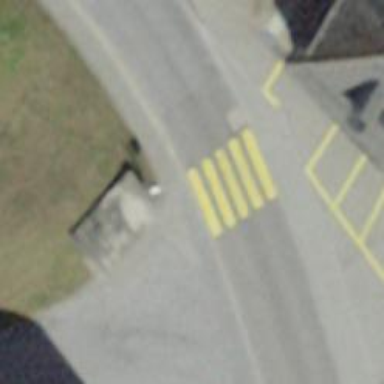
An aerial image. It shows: Uncontrolled zebra crossing on the road.